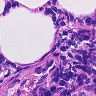
Metastatic tissue present: no